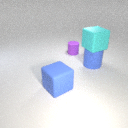
large blue rubber cylinder below large cyan rubber cube